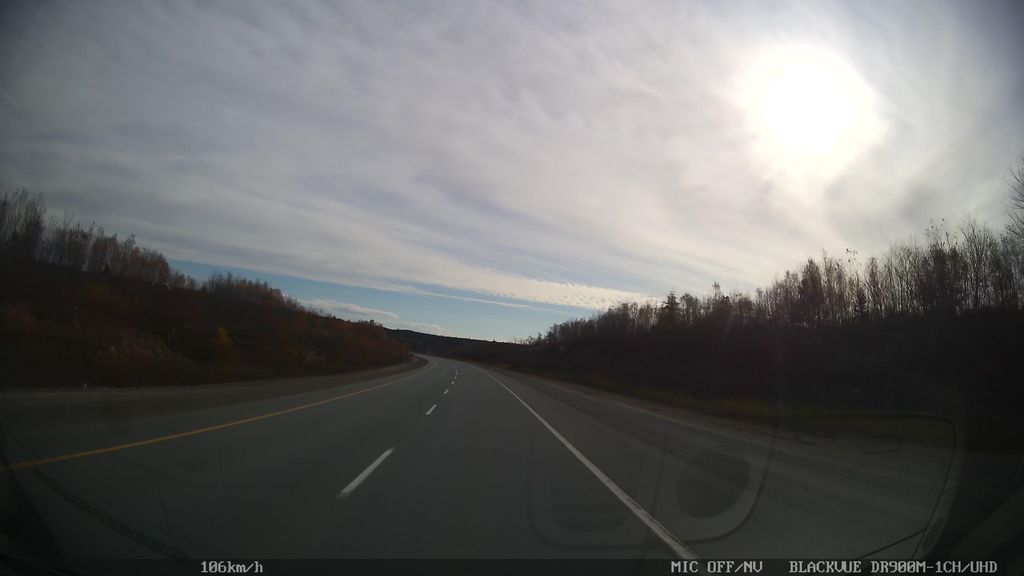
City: halifax